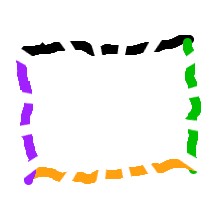
Shape: rectangle